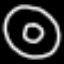
Label: donut